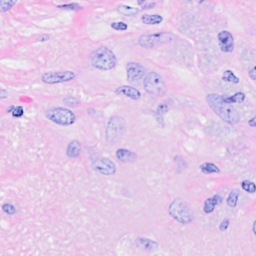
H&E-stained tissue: Breast